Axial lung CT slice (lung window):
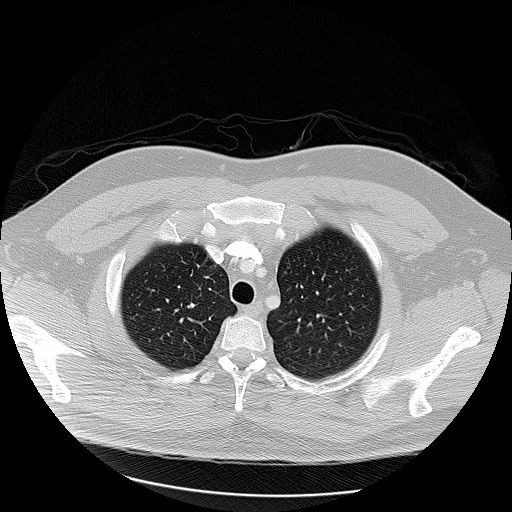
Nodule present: no